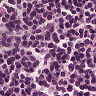
Metastatic tissue present: no